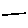
Label: line